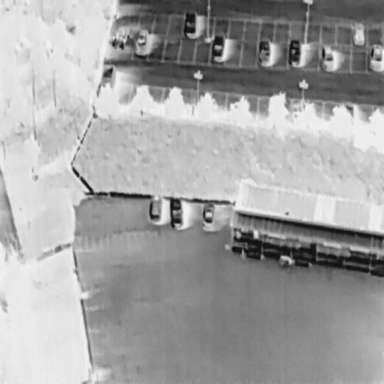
There are 12 Cars in the infrared image.